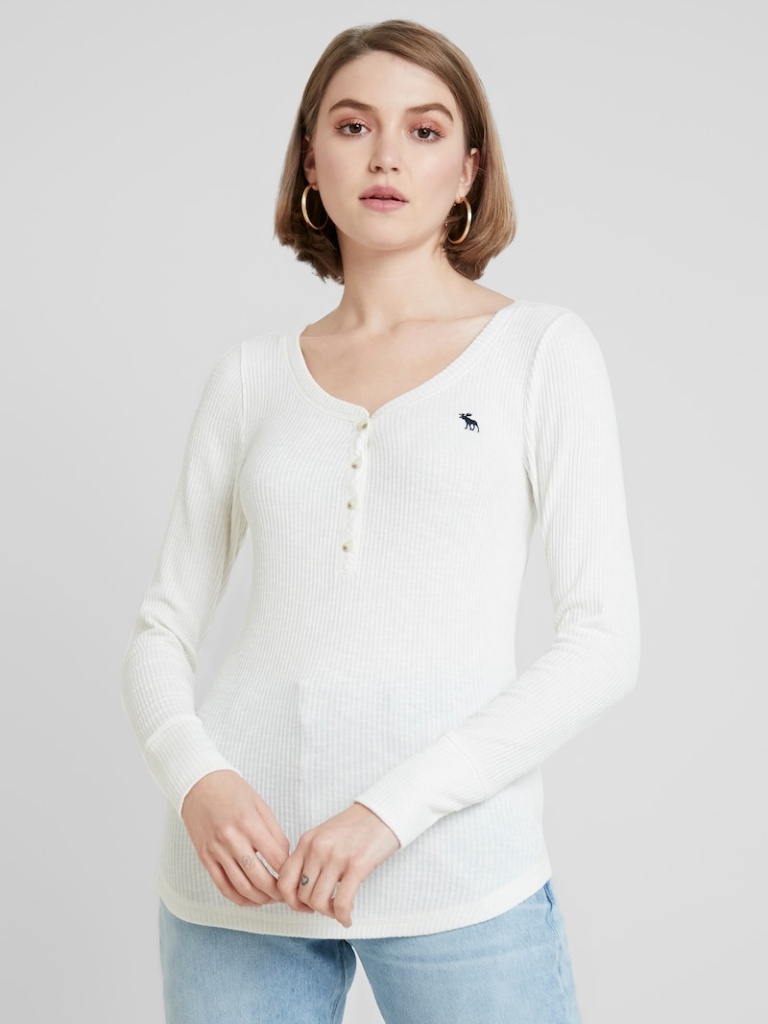
cotton fitted a long-sleeved with the sleeves down hip length Untucked scoop henley